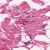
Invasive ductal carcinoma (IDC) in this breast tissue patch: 0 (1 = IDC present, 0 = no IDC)